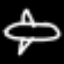
Label: airplane